Interaction volume radius: 10 \u00c5
Interaction volume height: 35 \u00c5
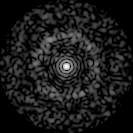
Disorder parameter: 0.8346